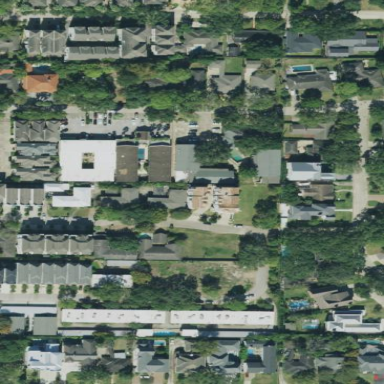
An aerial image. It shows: Residential area with multi-family buildings.